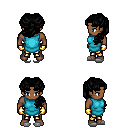
a pixel art fantasy rpg character, male body template, human, dark skin, teal tunic, gold greaves, black princess hairstyle, gold gloves, white slippers, four views (front, back, left, right), 2x2 character sprite sheet, small pixel art, hard edges, no anti-aliasing